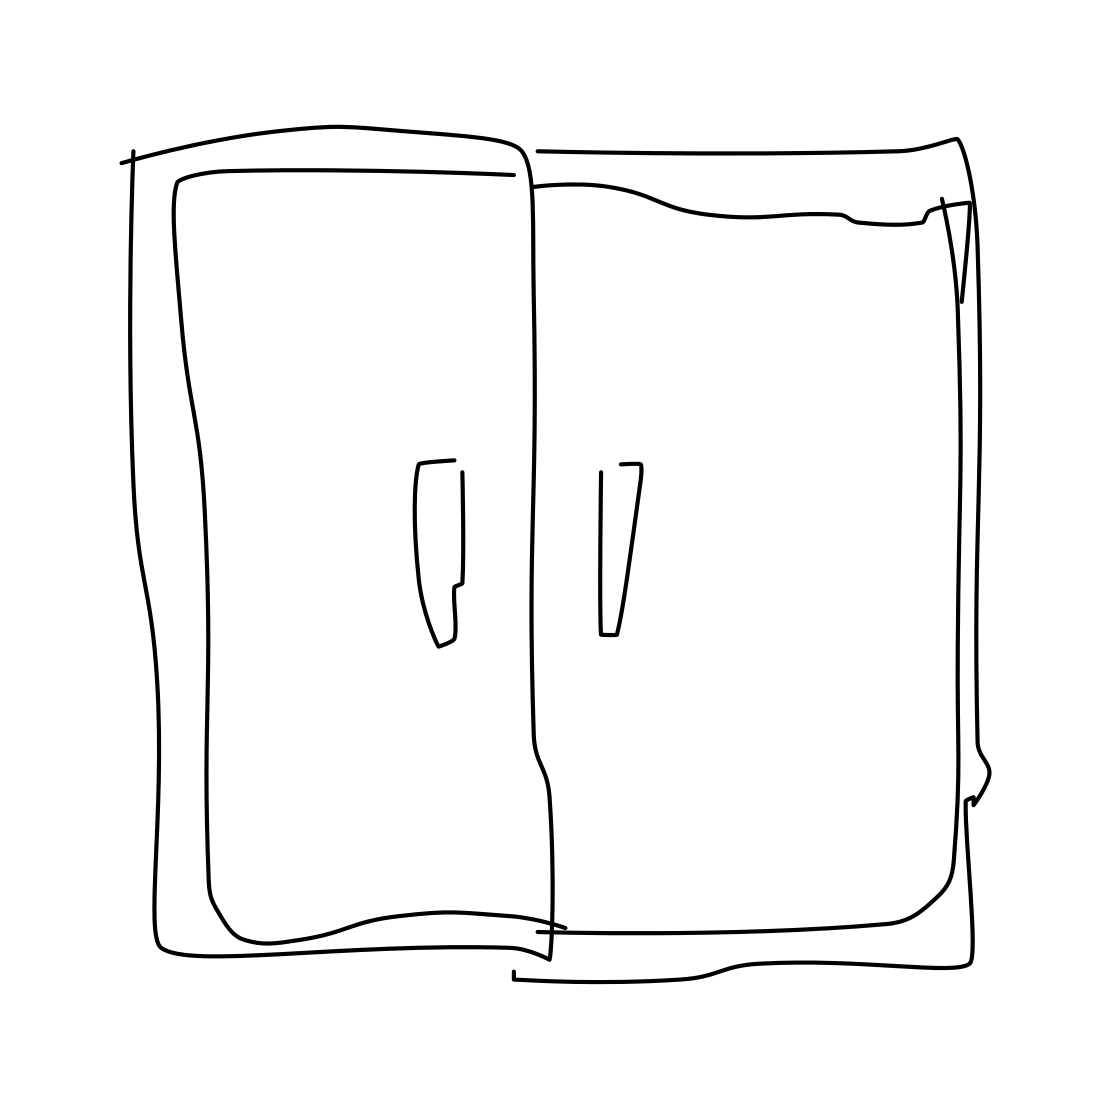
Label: cabinet